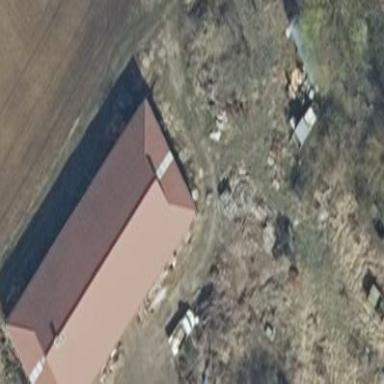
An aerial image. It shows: Building with hipped roof.